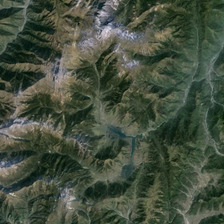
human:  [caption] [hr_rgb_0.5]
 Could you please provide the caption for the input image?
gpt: there are many rivers flowing through the mountain .

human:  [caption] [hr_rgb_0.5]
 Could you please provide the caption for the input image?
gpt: there are many rivers flowing through the mountain .

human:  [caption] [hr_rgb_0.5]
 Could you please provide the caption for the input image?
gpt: a lot of green plants are planted on the hill .

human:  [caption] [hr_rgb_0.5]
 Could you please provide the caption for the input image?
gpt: a lot of green plants are planted on the hill .

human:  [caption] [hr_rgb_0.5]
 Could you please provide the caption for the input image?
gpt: there are many rivers flowing through the mountain .